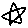
Label: star